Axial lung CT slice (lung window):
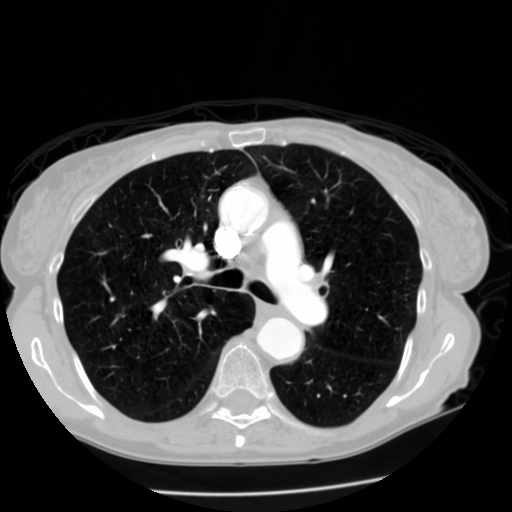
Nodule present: no